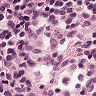
Metastatic tissue present: no